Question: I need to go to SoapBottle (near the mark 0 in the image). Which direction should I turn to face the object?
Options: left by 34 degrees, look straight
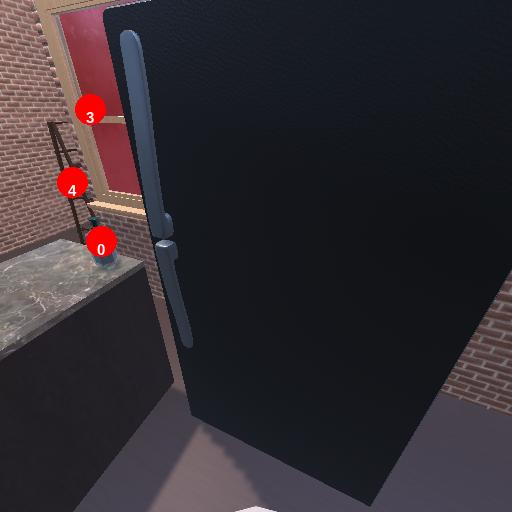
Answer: left by 34 degrees